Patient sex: M
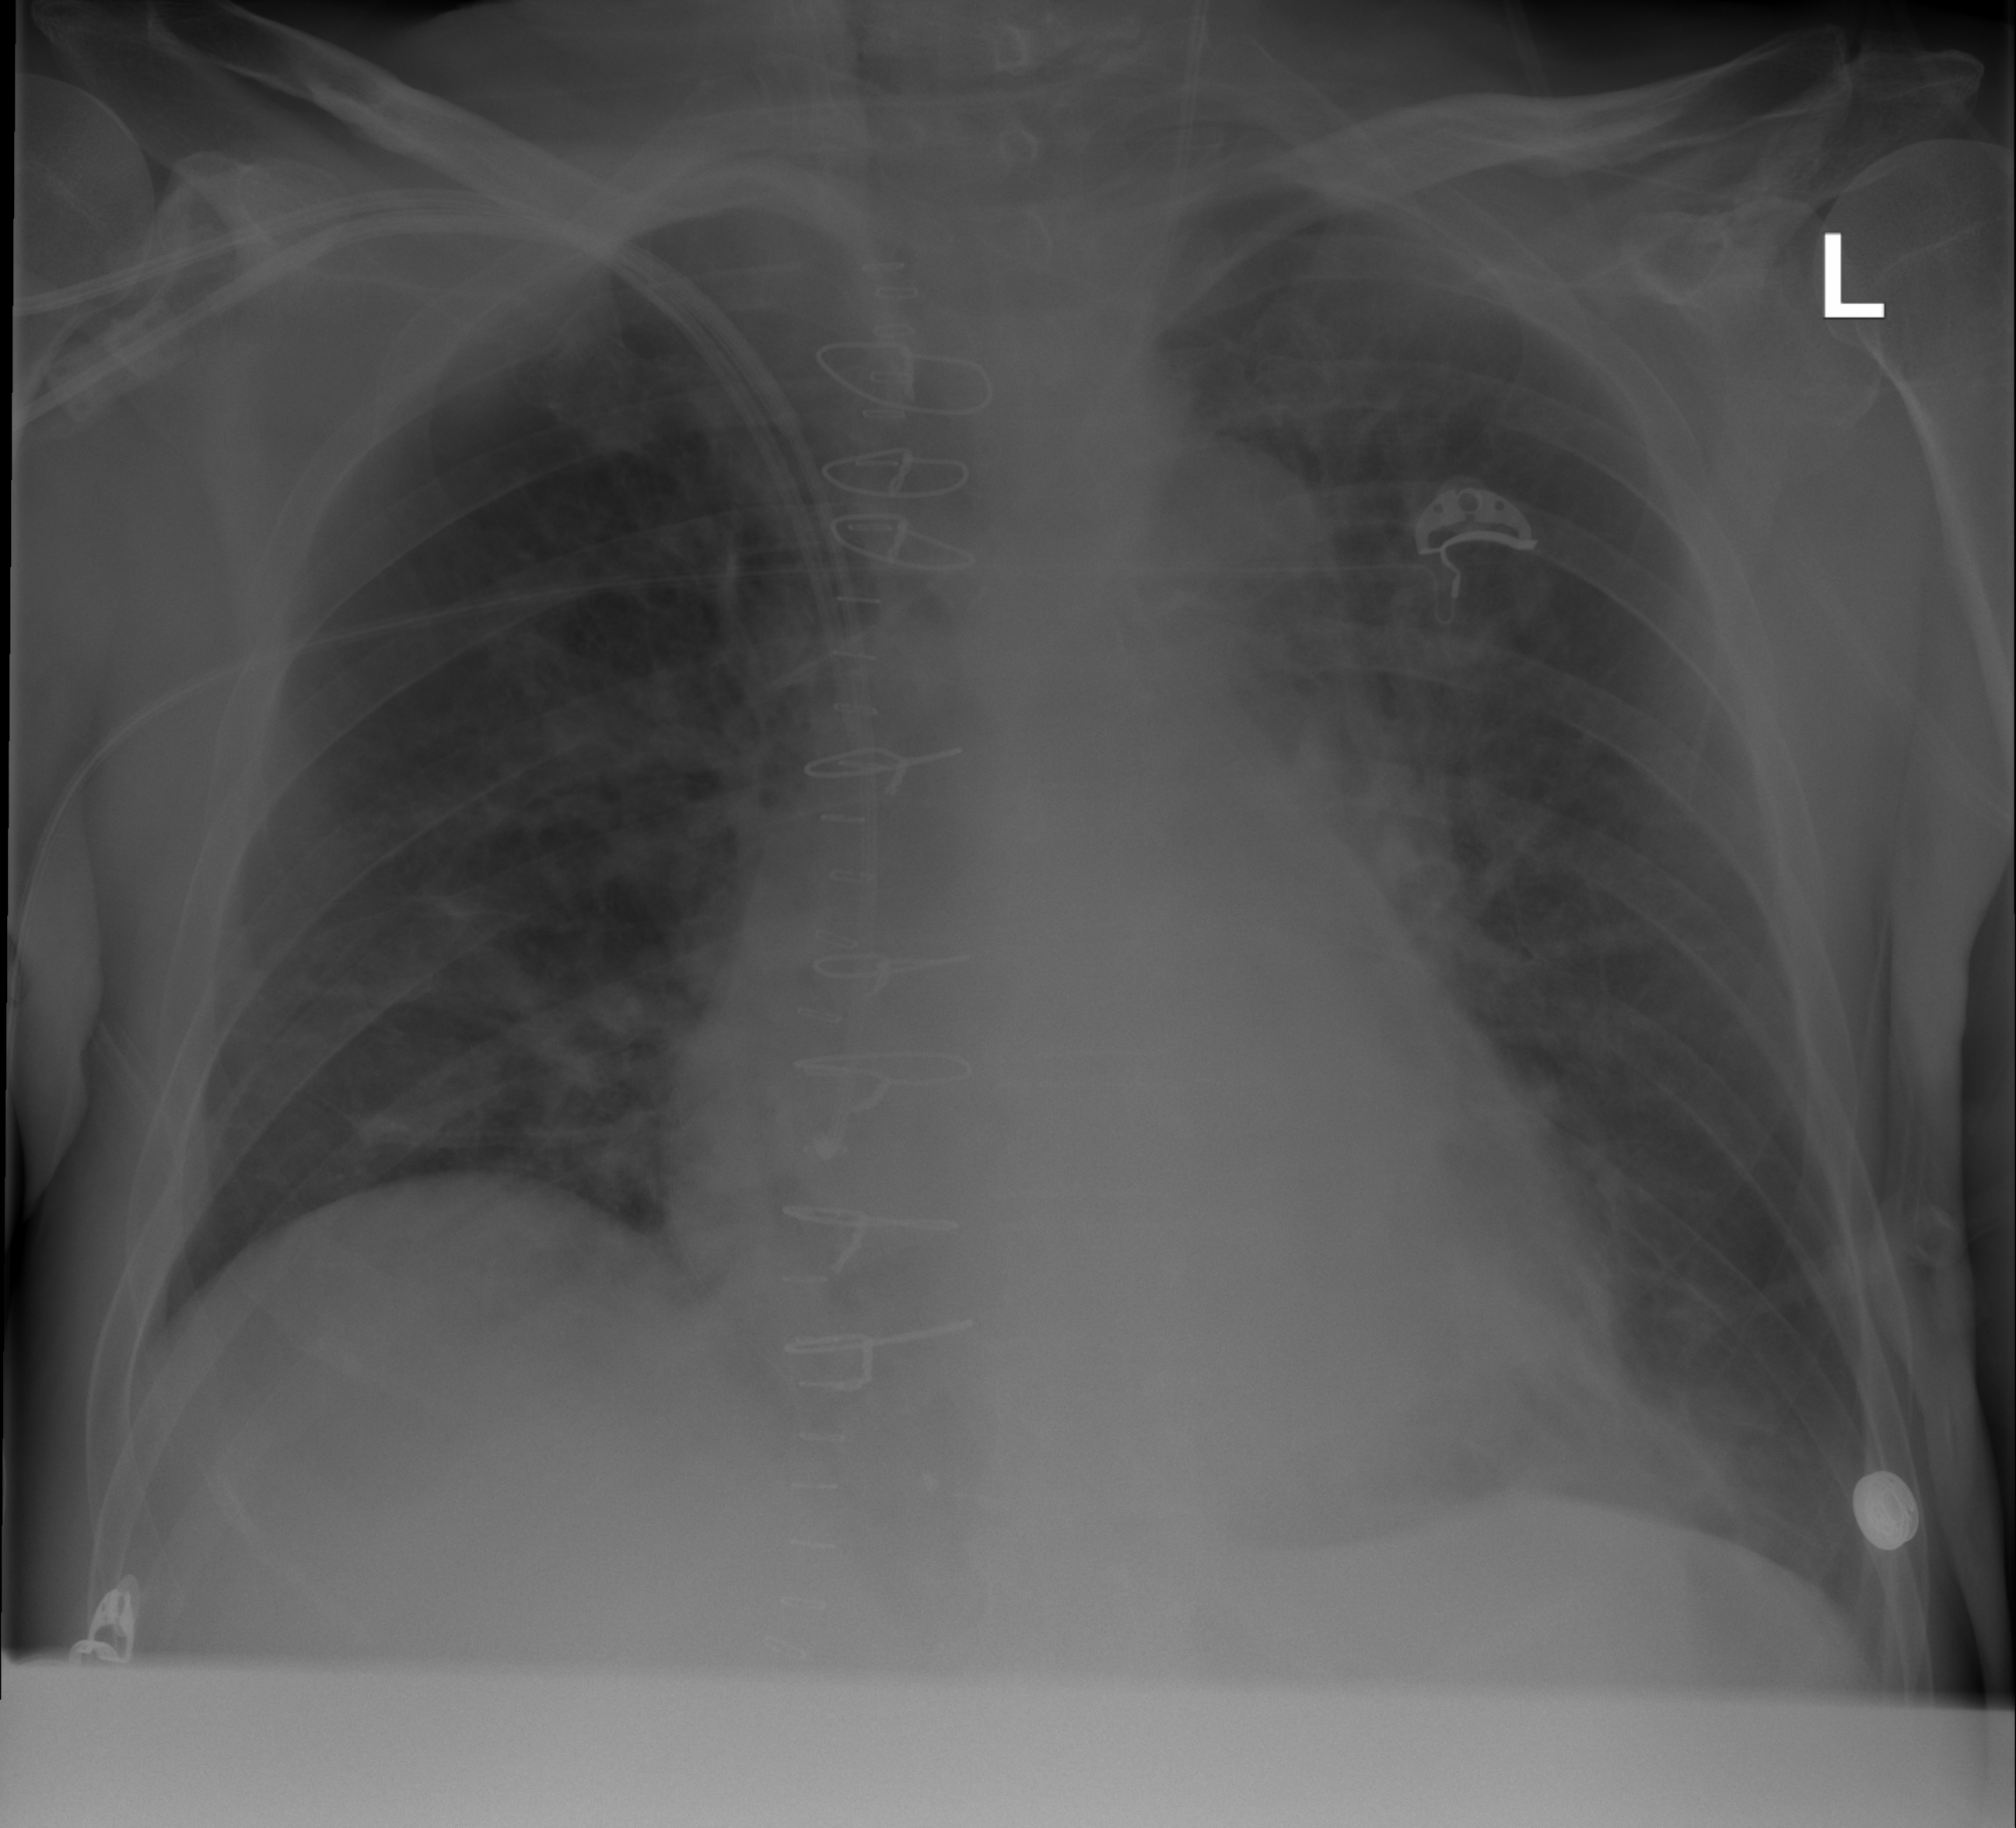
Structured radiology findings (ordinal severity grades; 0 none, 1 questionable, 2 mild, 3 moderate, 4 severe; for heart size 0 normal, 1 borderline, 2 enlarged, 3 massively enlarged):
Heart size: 2
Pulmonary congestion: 2
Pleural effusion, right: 0
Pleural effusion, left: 1
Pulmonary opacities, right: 0
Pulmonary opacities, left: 0
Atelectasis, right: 2
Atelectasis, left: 2